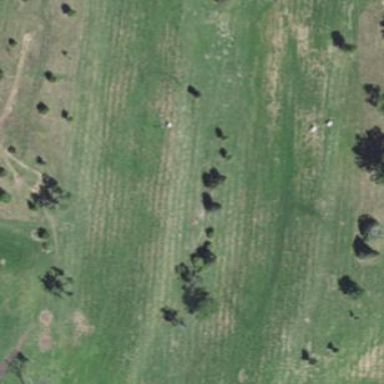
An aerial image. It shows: Area with grass used as rough in golf course.